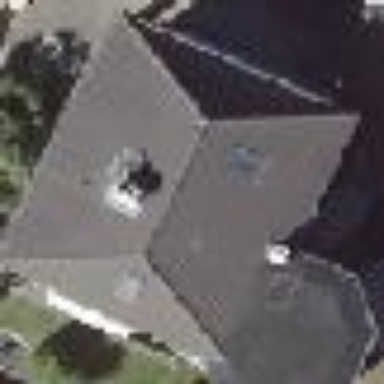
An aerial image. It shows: Hipped-roof building with apartments.